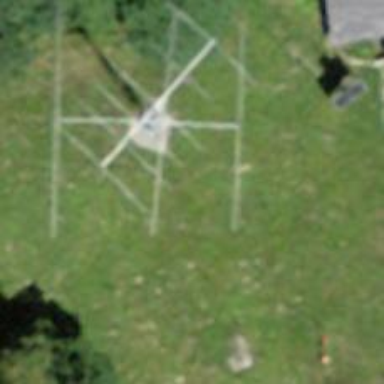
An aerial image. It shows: Mast structure.